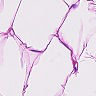
Metastatic tissue present: no